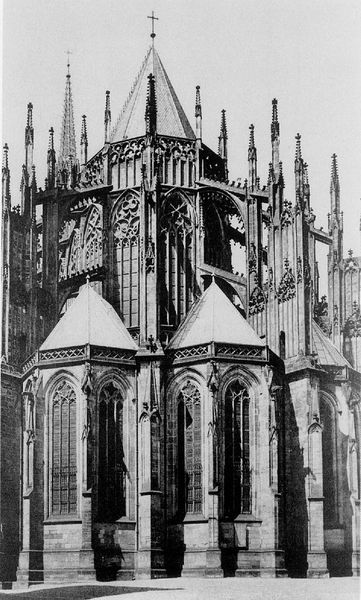
Titel: Veitsdom in Prag
Standort: Prag, Veitsdom (EU - Tschechische Republik)
Schlagwörter: fenster, pfeiler, stützen, dach, gebäude, architektur, kirche, gotik, turm, fassade, fotografie, photographie, umgang, kreuz, türmchen, dom, apsis, chor, bau, fialen, spitzdach, strebepfeiler, dassade